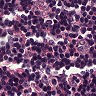
Metastatic tissue present: no